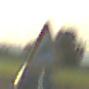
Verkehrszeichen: SeitenwindVonRechts
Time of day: MorningAfternoon
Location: Outdoor (Nature)
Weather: Clear
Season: NotSpecified
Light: Natural